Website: macys
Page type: cart
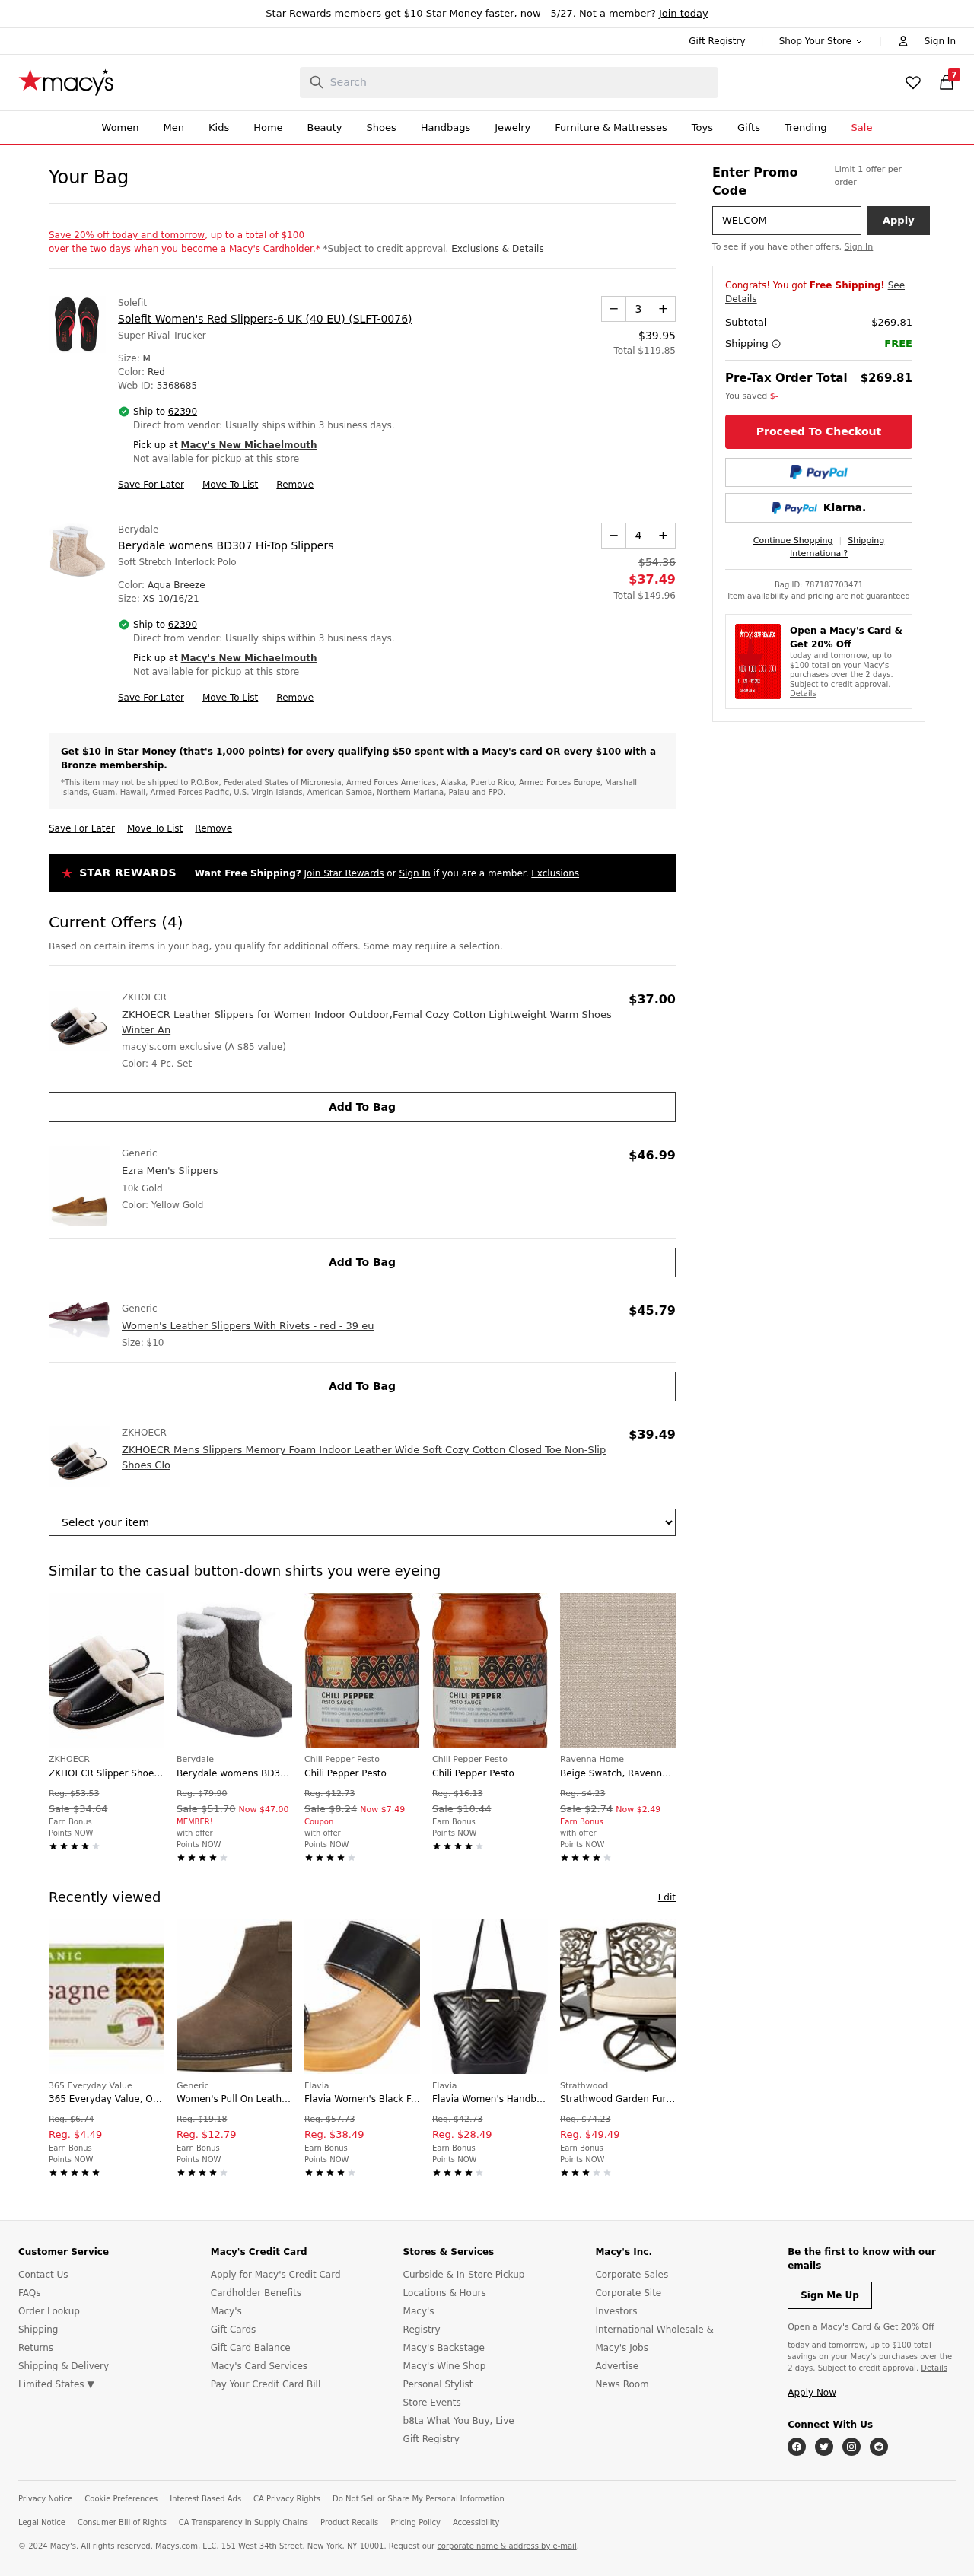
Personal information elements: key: PII_CITY
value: New Michaelmouth
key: PII_POSTCODE
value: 62390
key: PII_PROMO_CODE
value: WELCOME67
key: PII_POSTCODE2
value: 62390
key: PII_CITY2
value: New Michaelmouth
Product elements: key: PRODUCT1_BRAND
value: Solefit
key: PRODUCT1_NAME
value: Solefit Women's Red Slippers-6 UK (40 EU) (SLFT-0076)
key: PRODUCT1_PRICE
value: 39.95
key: PRODUCT1_QUANTITY
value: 3
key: PRODUCT2_BRAND
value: Berydale
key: PRODUCT2_NAME
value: Berydale womens BD307 Hi-Top Slippers
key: PRODUCT2_PRICE
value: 37.49
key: PRODUCT2_QUANTITY
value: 4
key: PRODUCT3_BRAND
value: ZKHOECR
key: PRODUCT3_NAME
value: ZKHOECR Leather Slippers for Women Indoor Outdoor,Femal Cozy Cotton Lightweight Warm Shoes Winter An
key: PRODUCT3_PRICE
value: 37
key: PRODUCT4_BRAND
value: Generic
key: PRODUCT4_NAME
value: Ezra Men's Slippers
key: PRODUCT4_PRICE
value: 46.99
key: PRODUCT5_BRAND
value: Generic
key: PRODUCT5_NAME
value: Women's Leather Slippers With Rivets -  red -  39 eu
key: PRODUCT5_PRICE
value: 45.79
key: PRODUCT6_BRAND
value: ZKHOECR
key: PRODUCT6_NAME
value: ZKHOECR Mens Slippers Memory Foam Indoor Leather Wide Soft Cozy Cotton Closed Toe Non-Slip Shoes Clo
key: PRODUCT6_PRICE
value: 39.49
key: PRODUCT1_TOTAL
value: Total $119.85
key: PRODUCT2_ORIGINAL_PRICE
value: $54.36
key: PRODUCT2_TOTAL
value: Total $149.96
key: PRODUCT7_BRAND
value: ZKHOECR
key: PRODUCT7_NAME
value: ZKHOECR Slipper Shoes for Women Cotton Ladies Cute Bedroom Indoor Winter Soft Comfy Fluffy Fur Lined
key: PRODUCT7_ORIGINAL_PRICE
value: Reg. $53.53
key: PRODUCT7_SALE_PRICE
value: Sale $34.64
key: PRODUCT8_BRAND
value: Berydale
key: PRODUCT8_NAME
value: Berydale womens BD307 Hi-Top Slippers
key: PRODUCT8_ORIGINAL_PRICE
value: Reg. $79.90
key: PRODUCT8_SALE_PRICE
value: Sale $51.70
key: PRODUCT8_PRICE
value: Now $47.00
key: PRODUCT9_BRAND
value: Chili Pepper Pesto
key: PRODUCT9_NAME
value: Chili Pepper Pesto
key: PRODUCT9_ORIGINAL_PRICE
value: Reg. $12.73
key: PRODUCT9_SALE_PRICE
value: Sale $8.24
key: PRODUCT9_PRICE
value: Now $7.49
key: PRODUCT10_BRAND
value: Chili Pepper Pesto
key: PRODUCT10_NAME
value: Chili Pepper Pesto
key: PRODUCT10_ORIGINAL_PRICE
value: Reg. $16.13
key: PRODUCT10_SALE_PRICE
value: Sale $10.44
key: PRODUCT11_BRAND
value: Ravenna Home
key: PRODUCT11_NAME
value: Beige Swatch, Ravenna Home
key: PRODUCT11_ORIGINAL_PRICE
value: Reg. $4.23
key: PRODUCT11_SALE_PRICE
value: Sale $2.74
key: PRODUCT11_PRICE
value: Now $2.49
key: PRODUCT12_BRAND
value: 365 Everyday Value
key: PRODUCT12_NAME
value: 365 Everyday Value, Organic Lasagne, 16 oz
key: PRODUCT12_ORIGINAL_PRICE
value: Reg. $6.74
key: PRODUCT12_PRICE
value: Reg. $4.49
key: PRODUCT13_BRAND
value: Generic
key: PRODUCT13_NAME
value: Women's Pull On Leather Gumsole, Beige Almond, US 5
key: PRODUCT13_ORIGINAL_PRICE
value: Reg. $19.18
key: PRODUCT13_PRICE
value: Reg. $12.79
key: PRODUCT14_BRAND
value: Flavia
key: PRODUCT14_NAME
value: Flavia Women's Black Fashion Slippers-8 UK (40 EU) (9 US) (FL/244/BLK)
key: PRODUCT14_ORIGINAL_PRICE
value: Reg. $57.73
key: PRODUCT14_PRICE
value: Reg. $38.49
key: PRODUCT15_BRAND
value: Flavia
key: PRODUCT15_NAME
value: Flavia Women's Handbag (Black)
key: PRODUCT15_ORIGINAL_PRICE
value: Reg. $42.73
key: PRODUCT15_PRICE
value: Reg. $28.49
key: PRODUCT16_BRAND
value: Strathwood
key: PRODUCT16_NAME
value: Strathwood Garden Furniture - St. Thomas Cast Aluminium Swivel Dining Armchairs Set of 2
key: PRODUCT16_ORIGINAL_PRICE
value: Reg. $74.23
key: PRODUCT16_PRICE
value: Reg. $49.49
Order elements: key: ORDER_NUM_ITEMS
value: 7
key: ORDER_SUBTOTAL
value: $269.81
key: ORDER_SUBTOTAL2
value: $269.81
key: ORDER_ID
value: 787187703471
Search elements: key: HEADER_SEARCH
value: Search